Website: lowes
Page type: billing-address
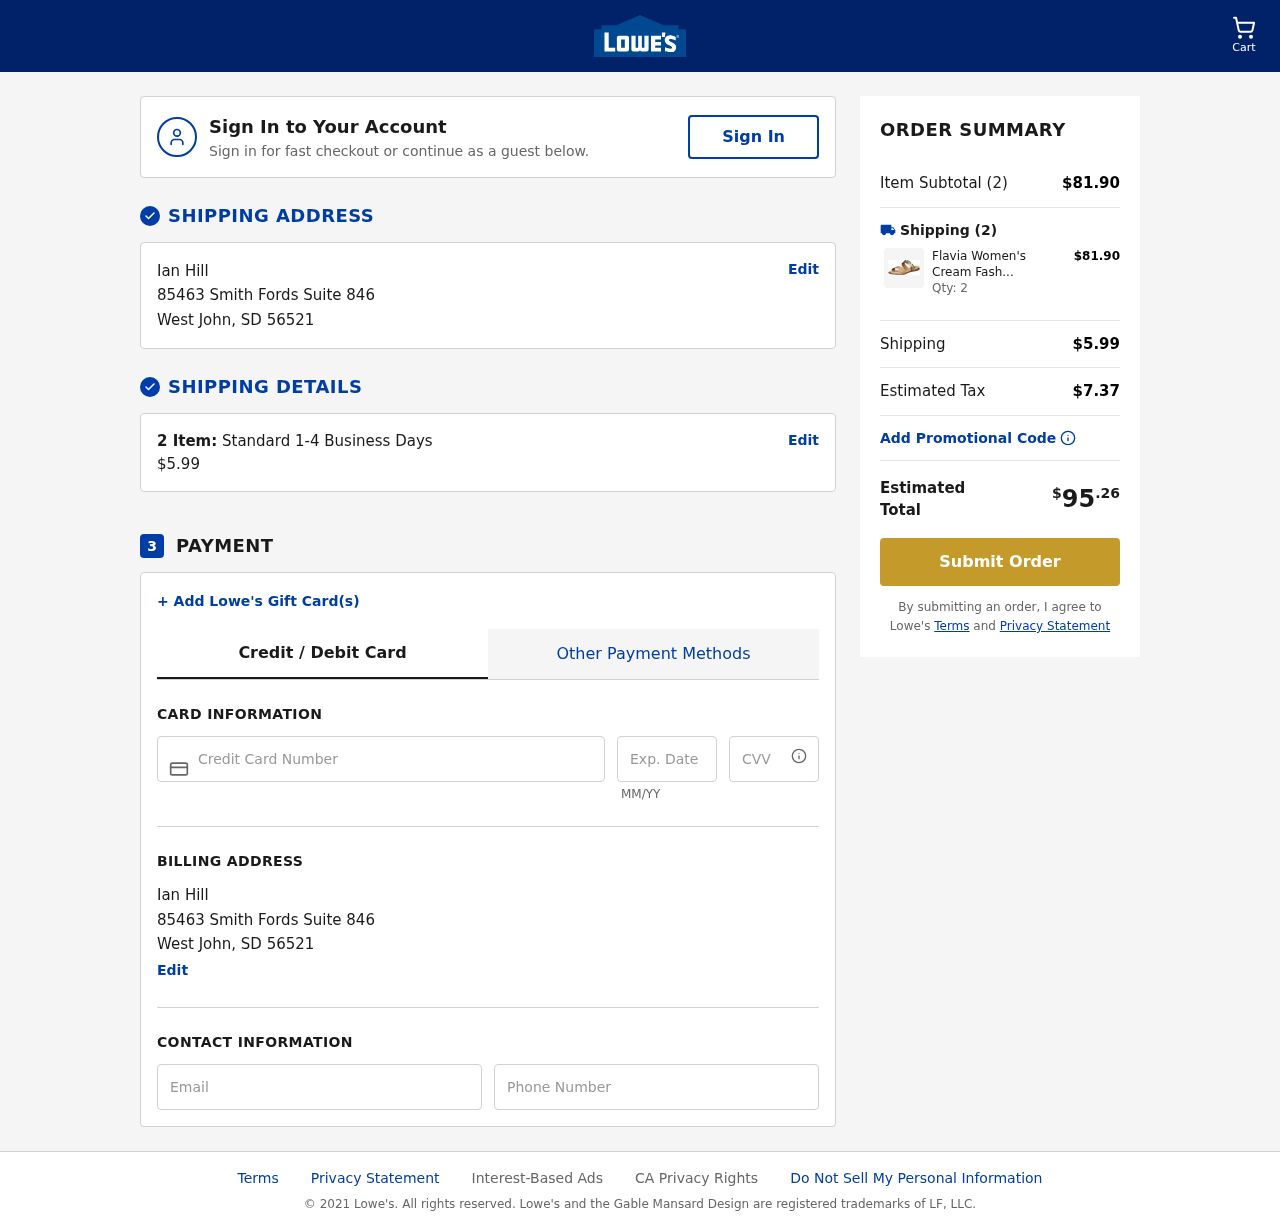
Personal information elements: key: PII_CARD_CVV
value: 616
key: PII_CARD_EXPIRY
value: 03/29
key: PII_CARD_NUMBER
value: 4490 8045 4012 9131
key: PII_CITY
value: West John
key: PII_EMAIL
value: ian_hill@yahoo.com
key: PII_FULLNAME
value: Ian Hill
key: PII_PHONE
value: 4513136660
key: PII_POSTCODE
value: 56521
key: PII_STATE_ABBR
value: SD
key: PII_STREET
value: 85463 Smith Fords Suite 846
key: PII_FULLNAME2
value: Ian Hill
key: PII_STREET2
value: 85463 Smith Fords Suite 846
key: PII_CITY2
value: West John
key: PII_STATE_ABBR2
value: SD
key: PII_POSTCODE2
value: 56521
Product elements: key: PRODUCT1_NAME
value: Flavia Women's Cream Fashion Slippers-4 UK (36 EU) (5 US) (FL114/CRM)
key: PRODUCT1_PRICE
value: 40.95
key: PRODUCT1_QUANTITY
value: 2
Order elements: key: ORDER_NUM_ITEMS
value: Cart
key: ORDER_NUM_ITEMS
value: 2 Item:
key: ORDER_NUM_ITEMS
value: Item Subtotal (2)
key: ORDER_SHIPPING_COST
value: $5.99
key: ORDER_SUBTOTAL
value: $81.90
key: ORDER_TAX
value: $7.37
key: ORDER_TOTAL
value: $95.26